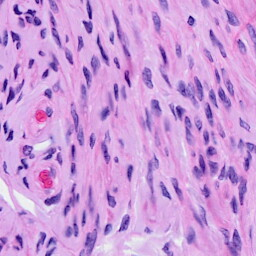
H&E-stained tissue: Ovarian